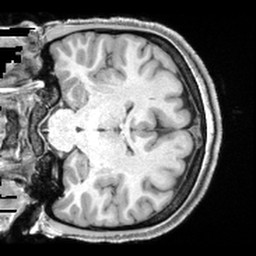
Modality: T1w
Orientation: coronal